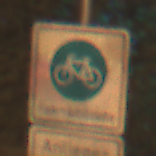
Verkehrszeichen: BeginnFahrradstrasse
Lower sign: PersonengruppenFrei1
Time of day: Night
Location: Outdoor (Urban)
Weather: PartlyCloudy
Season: NotSpecified
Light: Artificial